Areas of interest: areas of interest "Sheyang General Aviation Airport"
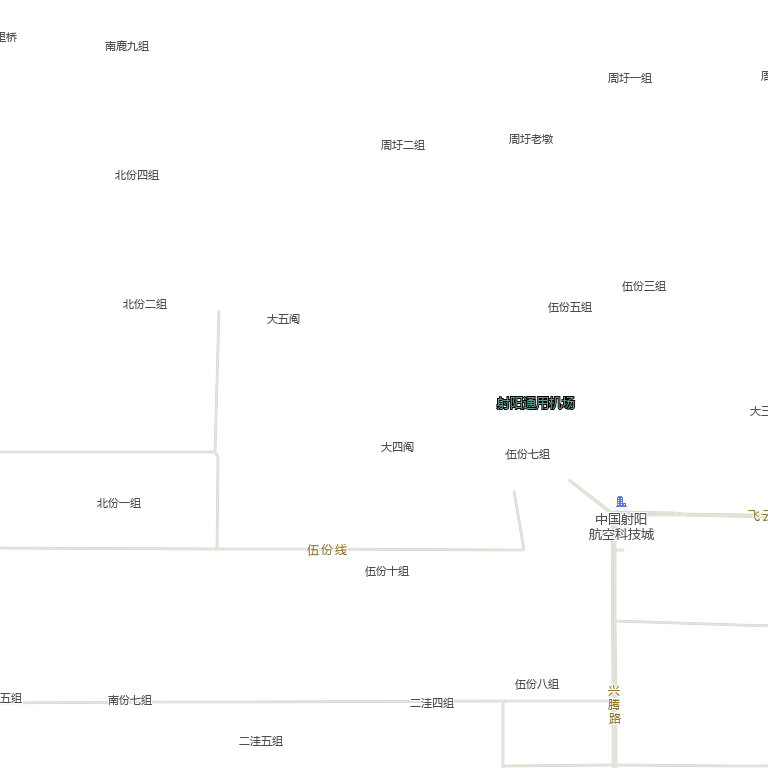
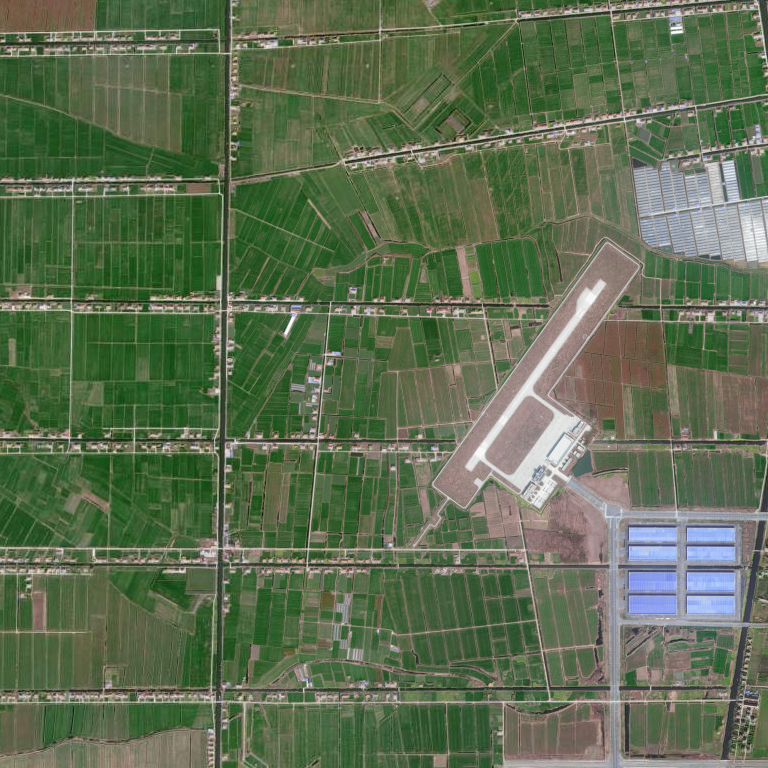